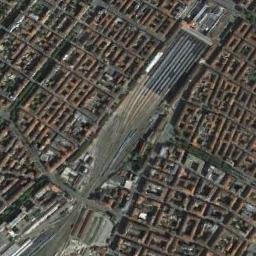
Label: railway_station